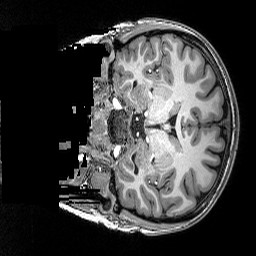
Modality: T1w
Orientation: coronal
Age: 21
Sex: female